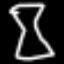
Label: hourglass